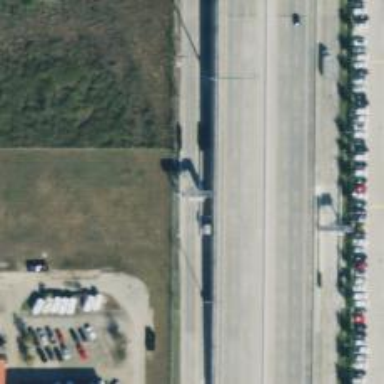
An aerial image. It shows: Toll gantry on the road.